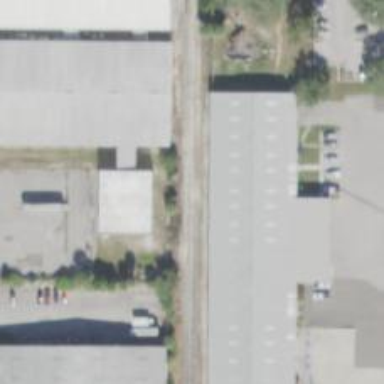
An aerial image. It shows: Rail spur service.